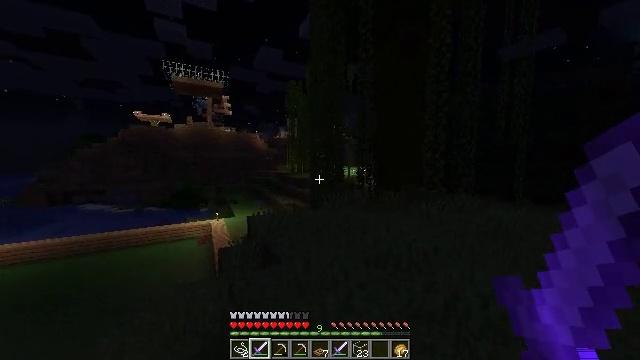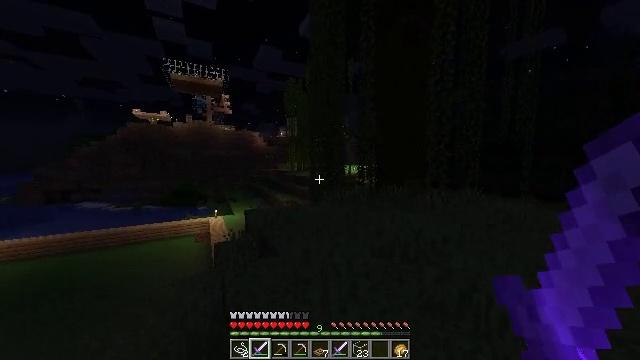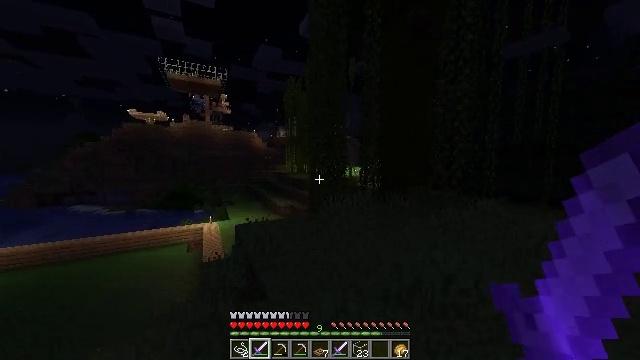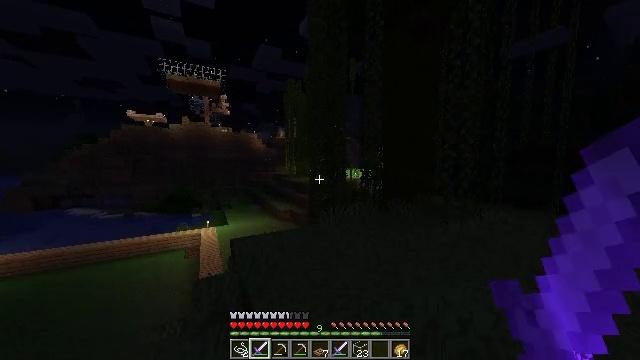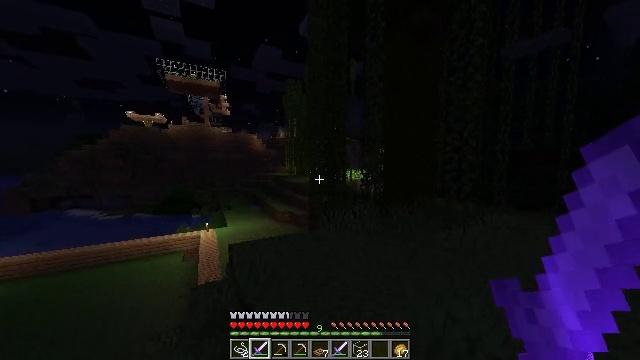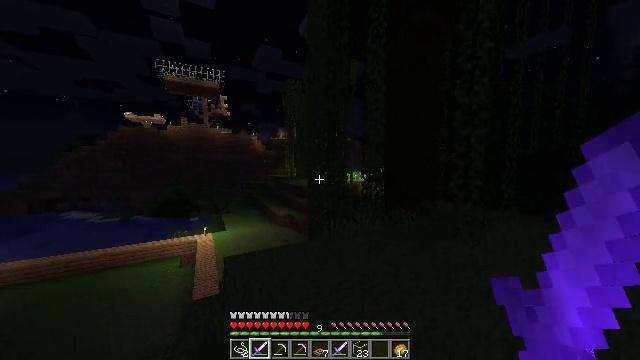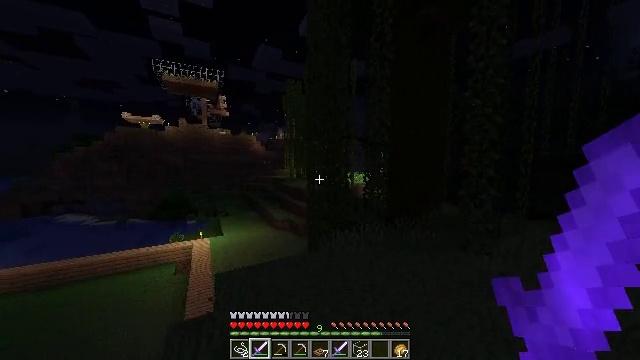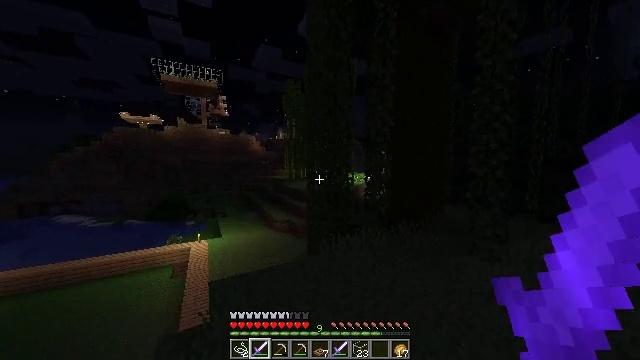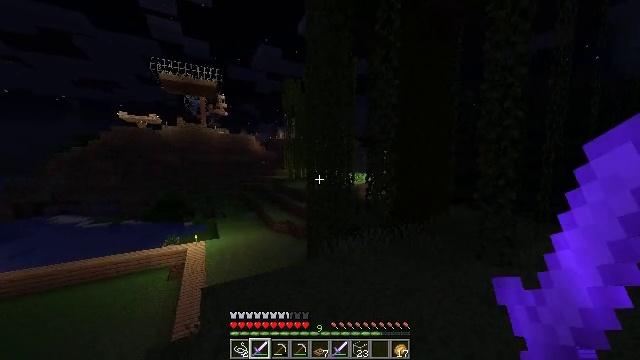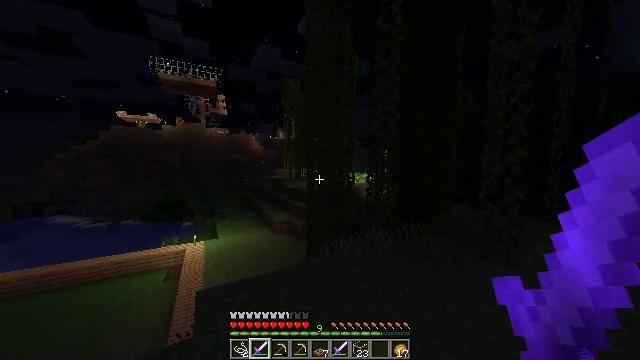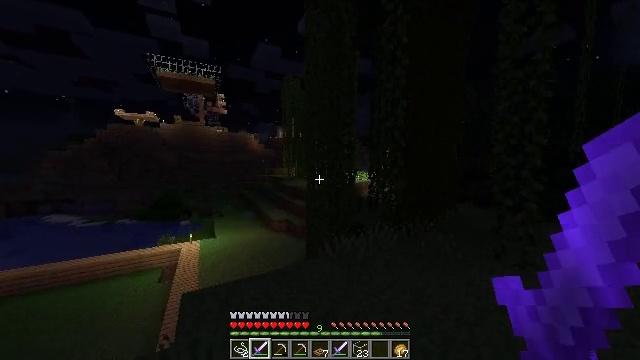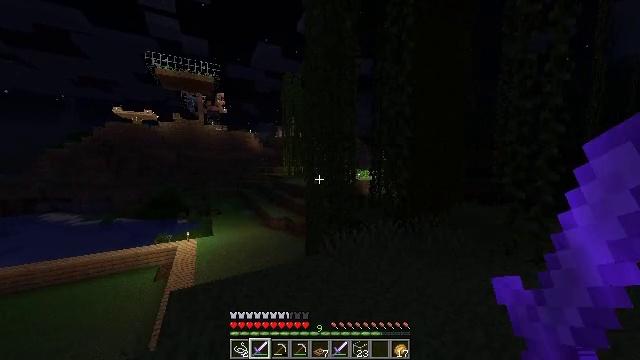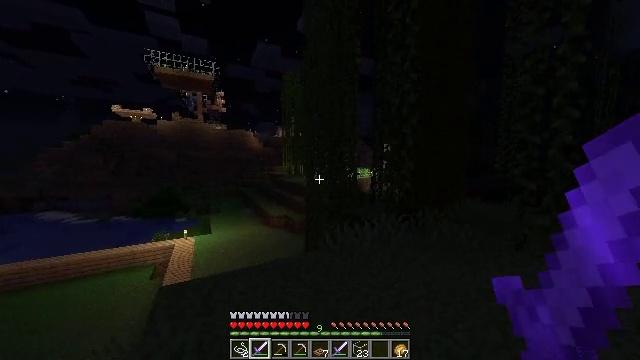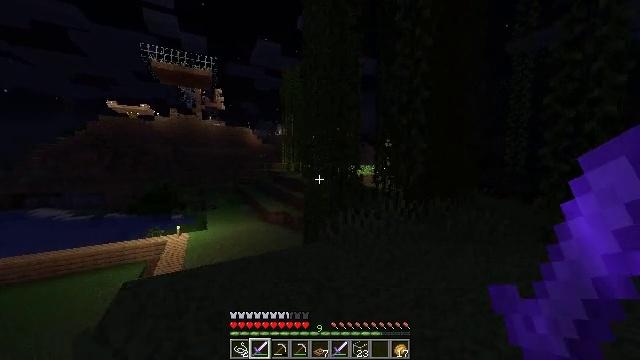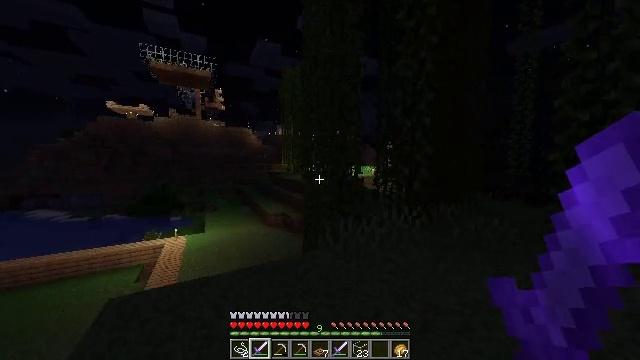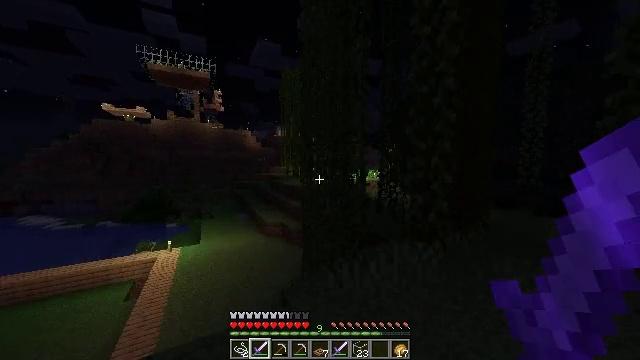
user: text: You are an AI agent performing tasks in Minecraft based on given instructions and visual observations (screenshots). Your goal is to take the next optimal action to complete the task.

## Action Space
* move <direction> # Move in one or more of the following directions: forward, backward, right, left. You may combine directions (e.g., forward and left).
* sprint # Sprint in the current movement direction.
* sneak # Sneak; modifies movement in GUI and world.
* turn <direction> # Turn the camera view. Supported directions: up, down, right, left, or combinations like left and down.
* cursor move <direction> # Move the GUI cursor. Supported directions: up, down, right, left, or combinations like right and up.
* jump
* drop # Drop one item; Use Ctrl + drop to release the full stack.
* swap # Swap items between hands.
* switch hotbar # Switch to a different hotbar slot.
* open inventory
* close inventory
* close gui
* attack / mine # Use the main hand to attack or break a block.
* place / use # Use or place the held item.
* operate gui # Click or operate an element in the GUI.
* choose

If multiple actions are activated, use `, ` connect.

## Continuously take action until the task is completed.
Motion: motion action
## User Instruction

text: Kill a zombie.
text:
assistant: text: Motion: move forward, jump
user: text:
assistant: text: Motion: move forward, jump
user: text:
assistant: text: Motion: move forward, jump
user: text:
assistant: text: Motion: move forward, jump
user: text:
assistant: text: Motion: move forward, jump
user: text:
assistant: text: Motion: move forward, jump
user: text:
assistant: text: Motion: move forward, jump
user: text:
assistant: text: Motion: move forward, jump
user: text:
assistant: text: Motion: move forward, jump
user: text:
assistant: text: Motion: move forward, jump
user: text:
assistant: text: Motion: move forward, jump
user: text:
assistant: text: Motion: move forward, jump
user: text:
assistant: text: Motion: move forward, jump
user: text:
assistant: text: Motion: move forward, jump
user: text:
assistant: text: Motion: move forward, jump
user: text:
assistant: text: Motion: move forward, jump
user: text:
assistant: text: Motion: move forward, jump
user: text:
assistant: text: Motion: move forward, jump
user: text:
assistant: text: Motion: move forward, jump
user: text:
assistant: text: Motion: move forward, jump
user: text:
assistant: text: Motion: move forward, jump
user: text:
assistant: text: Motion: move forward, jump
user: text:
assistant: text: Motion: move forward, jump
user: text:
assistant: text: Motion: move forward, jump
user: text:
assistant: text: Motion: move forward, jump
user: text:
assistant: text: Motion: move forward, turn left and down, jump
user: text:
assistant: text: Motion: move forward, turn left and down, jump
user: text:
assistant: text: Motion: move forward, turn left, jump
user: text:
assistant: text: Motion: move forward, jump
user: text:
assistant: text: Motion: move forward, turn left, jump